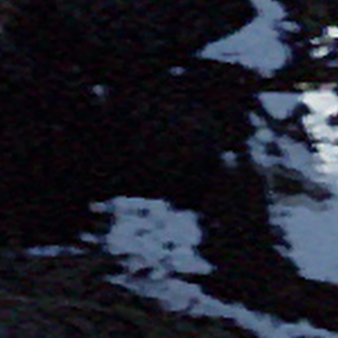
Label: other